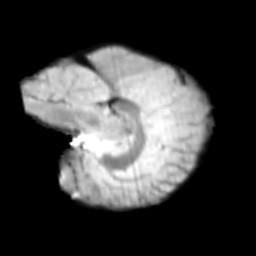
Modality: T2w
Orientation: sagittal
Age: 12
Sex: male
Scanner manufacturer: siemens
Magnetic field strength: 3 T
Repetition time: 3.8 s
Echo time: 0.07 s